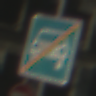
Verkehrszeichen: EndeKraftfahrstrasse
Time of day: SunriseSunset
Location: Outdoor (Urban)
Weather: PartlyCloudy
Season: Autumn
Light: Natural